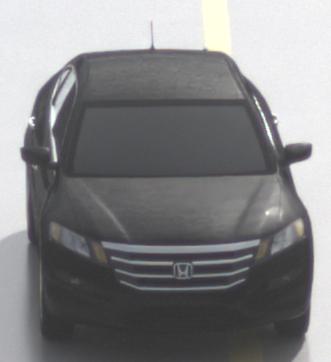
Make: Honda
Model: Crosstour
Detailed model: -
Model produced from: 2009
Model produced until: 2012
Doors: 4
Color: black
Road condition: wet road
Daytime: morning or afternoon
Contrast: low contrast